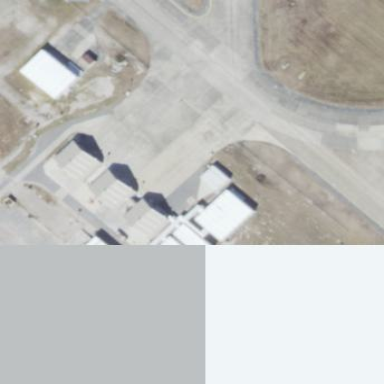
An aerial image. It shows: Apron at the airport with asphalt surface.